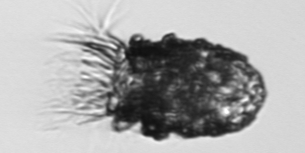
Label: Stenosemella_pacifica